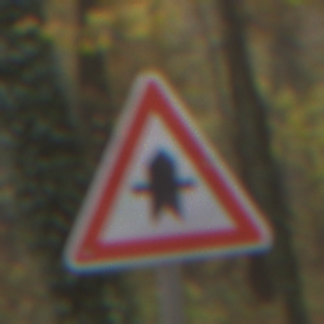
Verkehrszeichen: Vorfahrt
Umgebung: Outdoor, Nature
Tageszeit: MorningAfternoon
Wetter: Overcast
Licht: Natural
Jahreszeit: Autumn
Kontrast: LowContrast